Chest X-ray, PA view. Patient: 53 years old, sex F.
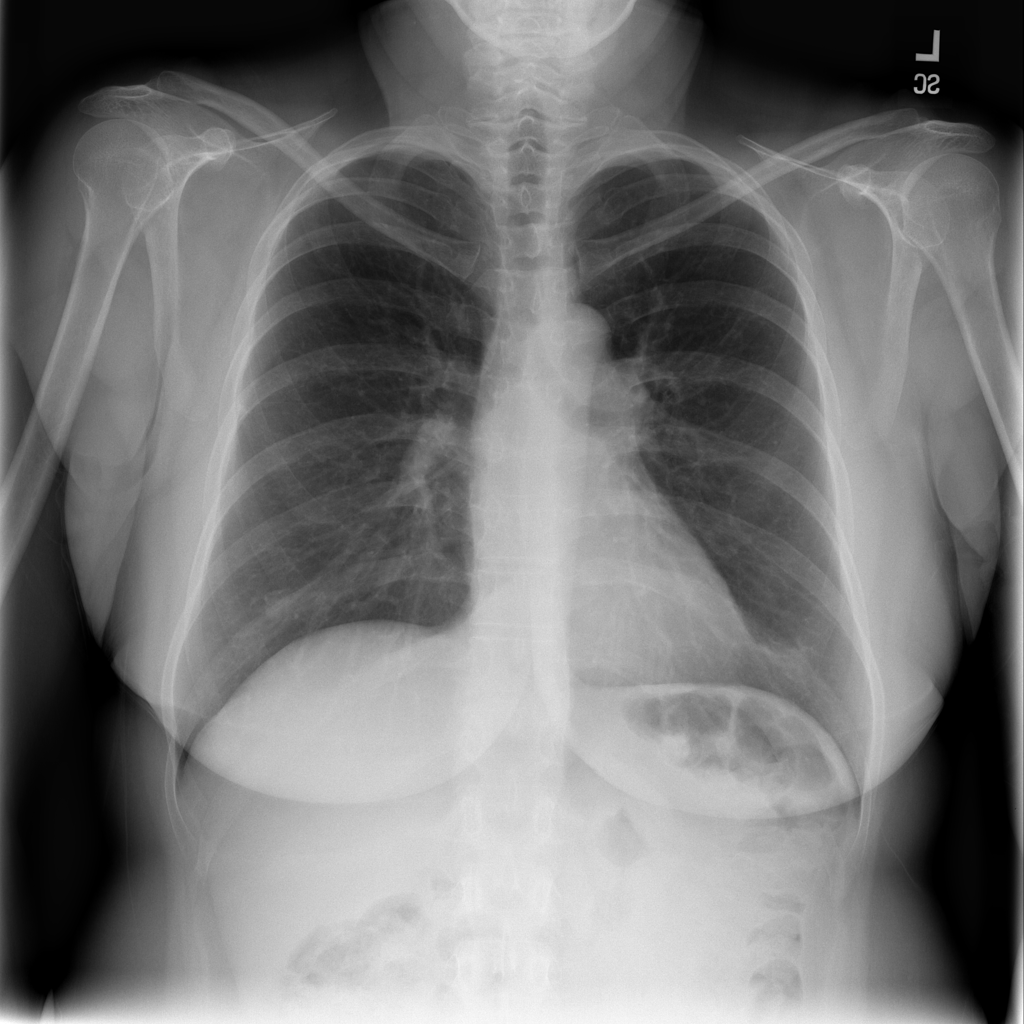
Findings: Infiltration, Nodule